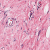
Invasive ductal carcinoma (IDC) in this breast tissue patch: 0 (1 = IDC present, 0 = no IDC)